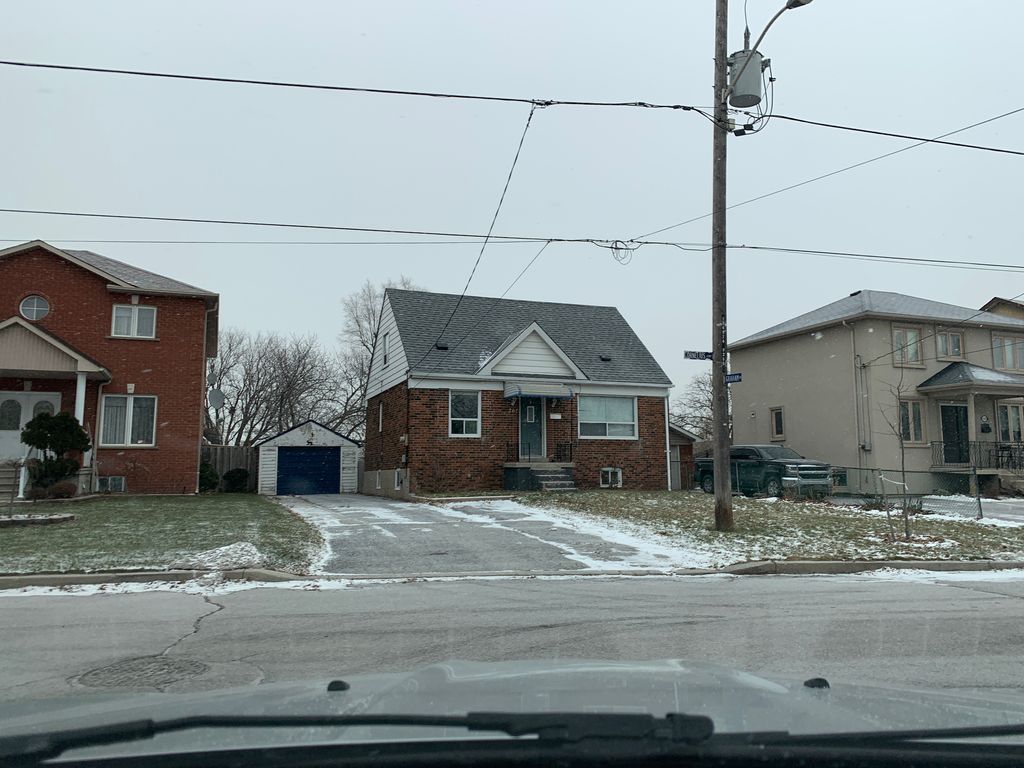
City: toronto